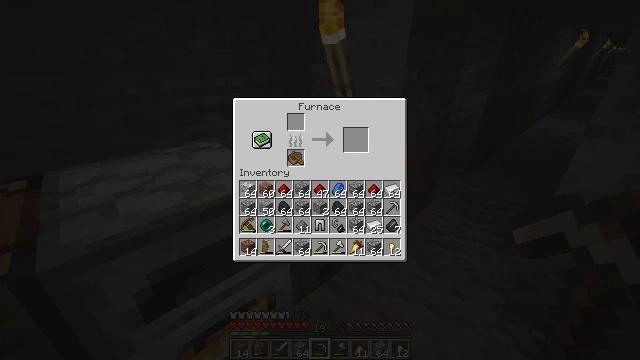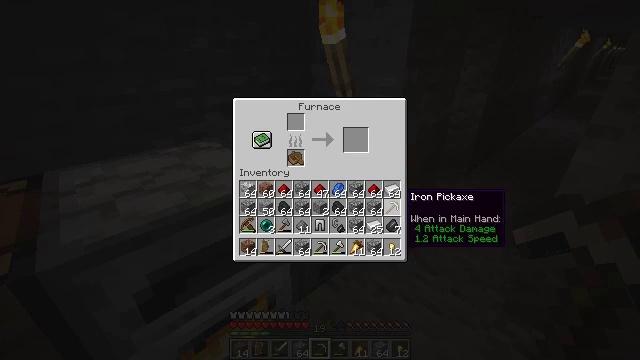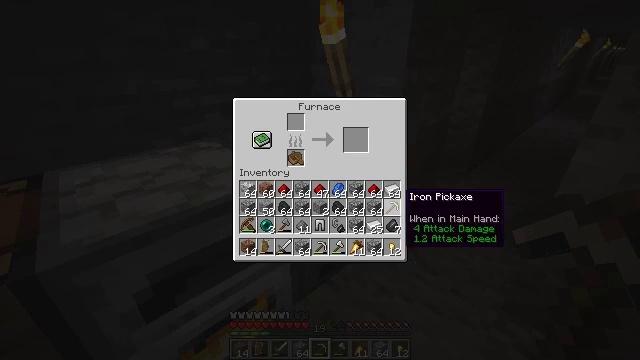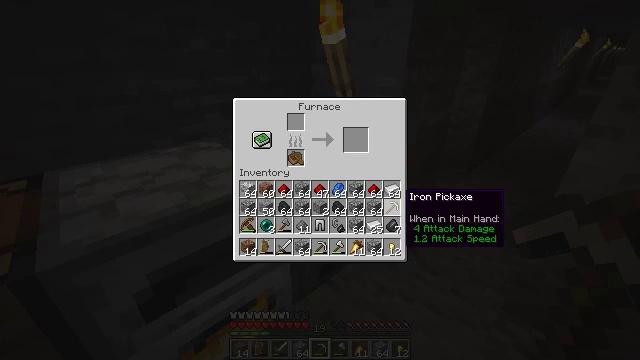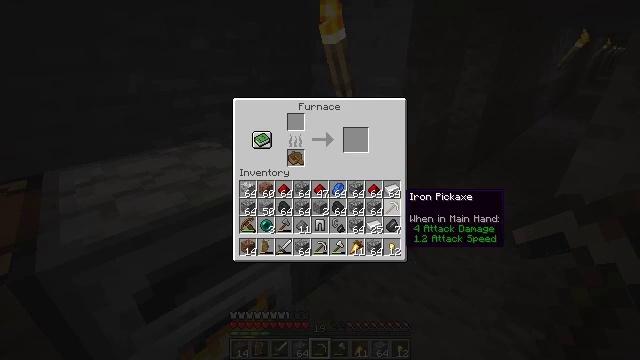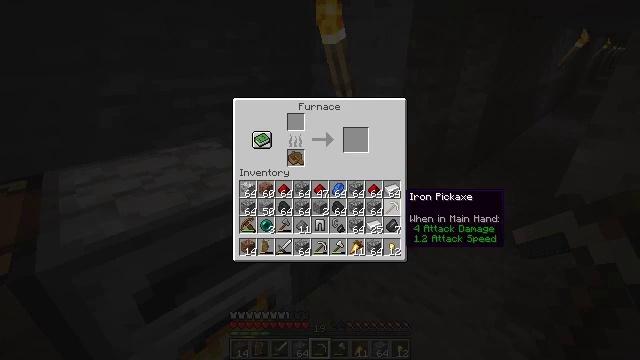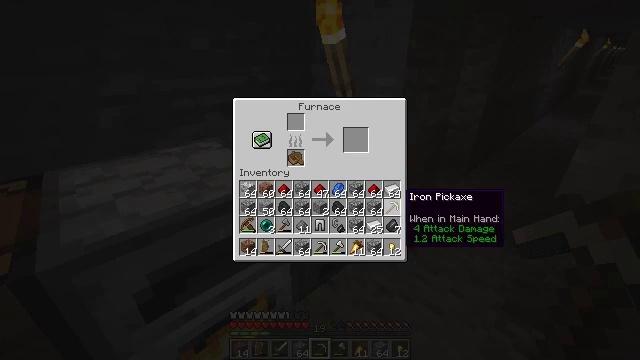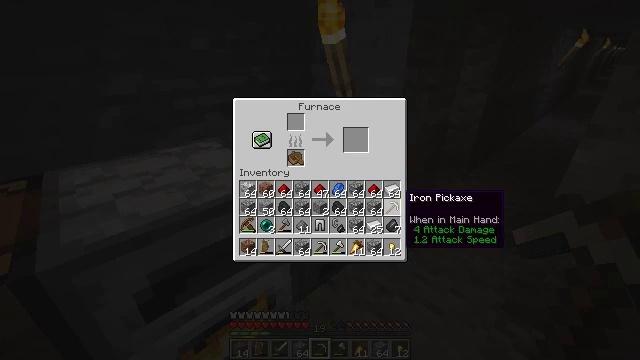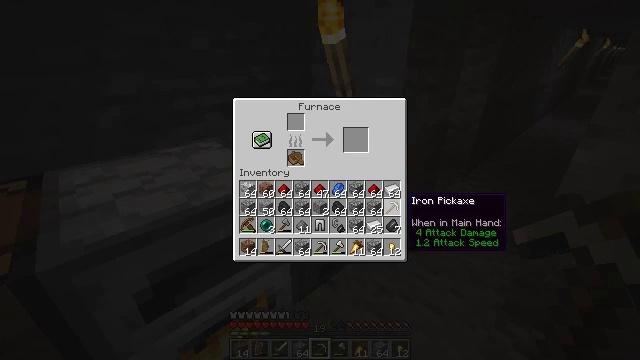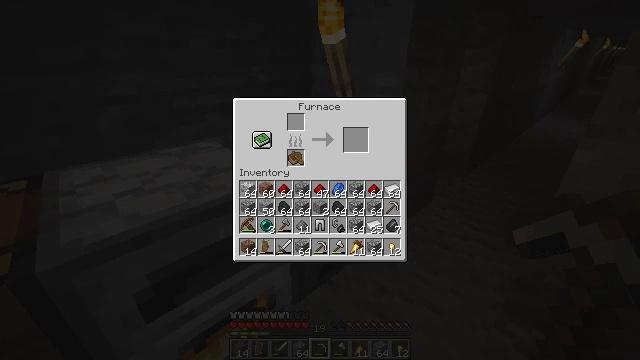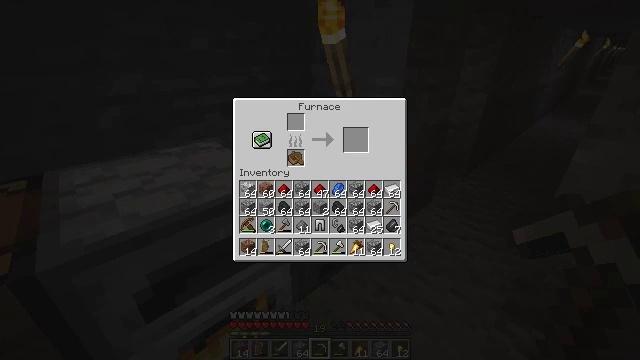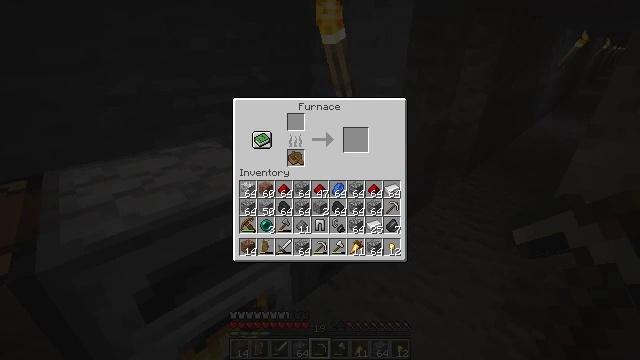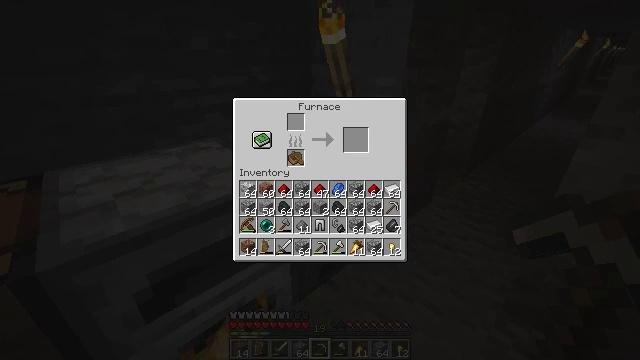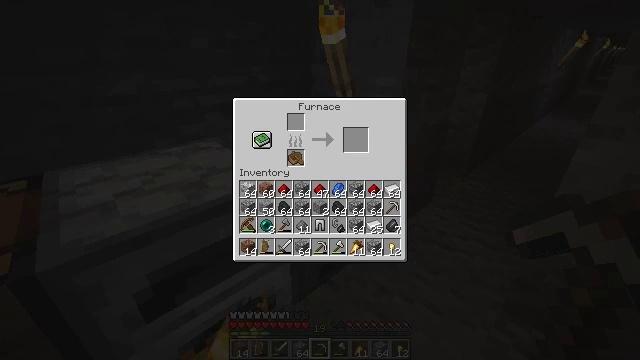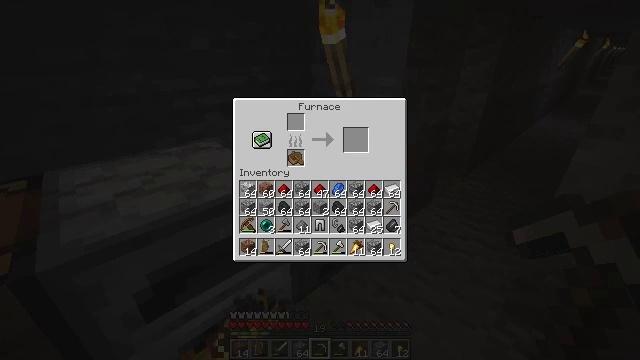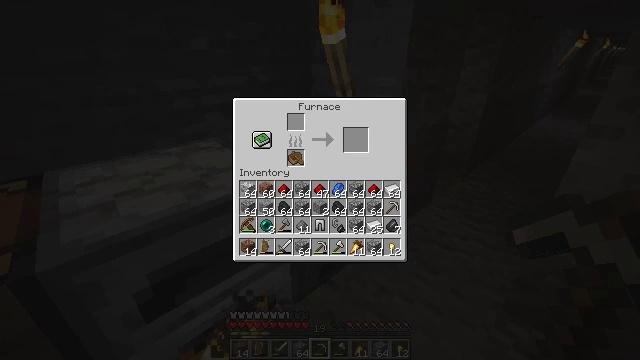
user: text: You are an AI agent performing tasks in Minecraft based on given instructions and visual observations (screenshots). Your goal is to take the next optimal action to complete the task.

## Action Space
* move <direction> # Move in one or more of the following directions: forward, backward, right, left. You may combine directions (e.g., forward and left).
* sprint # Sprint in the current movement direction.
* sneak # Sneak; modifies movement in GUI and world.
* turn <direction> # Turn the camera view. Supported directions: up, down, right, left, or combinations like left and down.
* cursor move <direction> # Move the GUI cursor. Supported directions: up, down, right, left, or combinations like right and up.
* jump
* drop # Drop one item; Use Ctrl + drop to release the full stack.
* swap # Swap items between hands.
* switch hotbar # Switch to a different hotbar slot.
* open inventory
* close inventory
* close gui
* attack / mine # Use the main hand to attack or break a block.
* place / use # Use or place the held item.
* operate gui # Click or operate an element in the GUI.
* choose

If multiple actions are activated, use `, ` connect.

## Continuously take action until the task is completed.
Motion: motion action
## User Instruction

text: Drop a crossbow.
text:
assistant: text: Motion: no_op
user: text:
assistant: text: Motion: no_op
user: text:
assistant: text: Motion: no_op
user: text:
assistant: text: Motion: no_op
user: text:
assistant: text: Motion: no_op
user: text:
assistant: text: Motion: no_op
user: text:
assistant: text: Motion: no_op
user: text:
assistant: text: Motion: no_op
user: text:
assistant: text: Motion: no_op
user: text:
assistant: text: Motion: no_op
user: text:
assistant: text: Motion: no_op
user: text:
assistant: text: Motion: no_op
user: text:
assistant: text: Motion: no_op
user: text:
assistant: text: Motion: no_op
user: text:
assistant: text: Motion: no_op
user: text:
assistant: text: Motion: no_op
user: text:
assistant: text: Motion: no_op
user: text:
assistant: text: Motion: no_op
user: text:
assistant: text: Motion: no_op
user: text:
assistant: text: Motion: no_op
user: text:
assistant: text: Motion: no_op
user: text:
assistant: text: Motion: no_op
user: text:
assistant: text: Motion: no_op
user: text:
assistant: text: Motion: no_op
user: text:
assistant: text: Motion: no_op
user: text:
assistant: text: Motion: no_op
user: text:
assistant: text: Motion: no_op
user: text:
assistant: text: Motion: no_op
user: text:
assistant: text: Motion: no_op
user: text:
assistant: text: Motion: no_op